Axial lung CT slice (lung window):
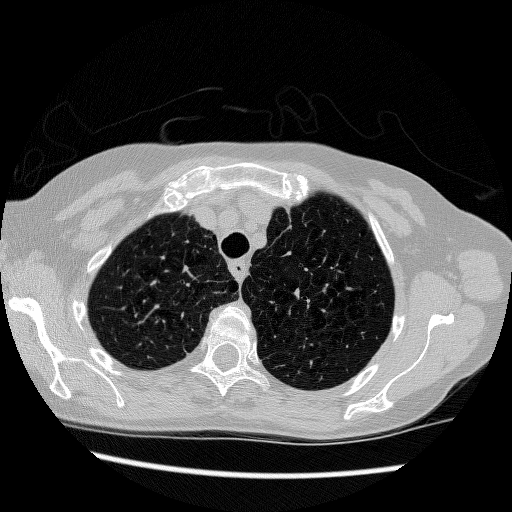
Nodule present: no